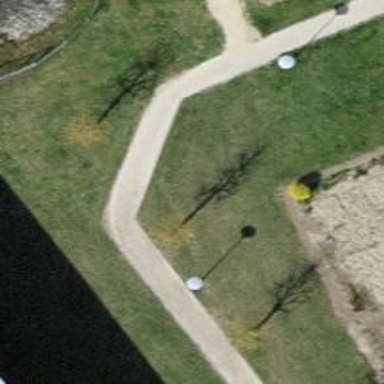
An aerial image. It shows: Path with fine gravel surface.